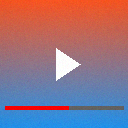
Screen state: on